Question: I'm calling a promise which returns an object in the service, but somehow gets lost in the controller.
From my controller I'm calling:
'''
dataService.getSpanishOverviewByID(newItem, api)
.then(getSpanishOverviewByIDSuccess)
.catch(errorCallback);
'''
In my service it seems everything is working correctly:
'''
function getSpanishOverviewByID(newItem, api) {
console.log(newItem + " / " + api);
return $http({
method: 'GET',
url: '/api/' + api,
newItem: newItem
})
.then(getSpanishByIDSuccess)
.catch(sendGetVolunteerError);
}
function getSpanishByIDSuccess(response) {
var log = [];
angular.forEach(response.data, function(item, key) {
console.log('I found this!' + response.config.newItem + " " + item.title);
if(item.title == response.config.newItem){
console.log('matching ' + item);
this.push(item);
}
}, log);
console.log(log);
return log;
}
'''
The console.log(log) returns an object:

For some reason this does not get passed over to the controller correctly:
'''
function getSpanishOverviewByIDSuccess(data) {
$rootScope.newItem = data;
console.log('brought back ' + data);
}
'''
The 'console.log('brought back ' + data);' returns:
'''
brought back [object Object]
'''
I'm not sure why this error might be occuring. It seems like the promise should pass off the data that is returned in the console.log(log);
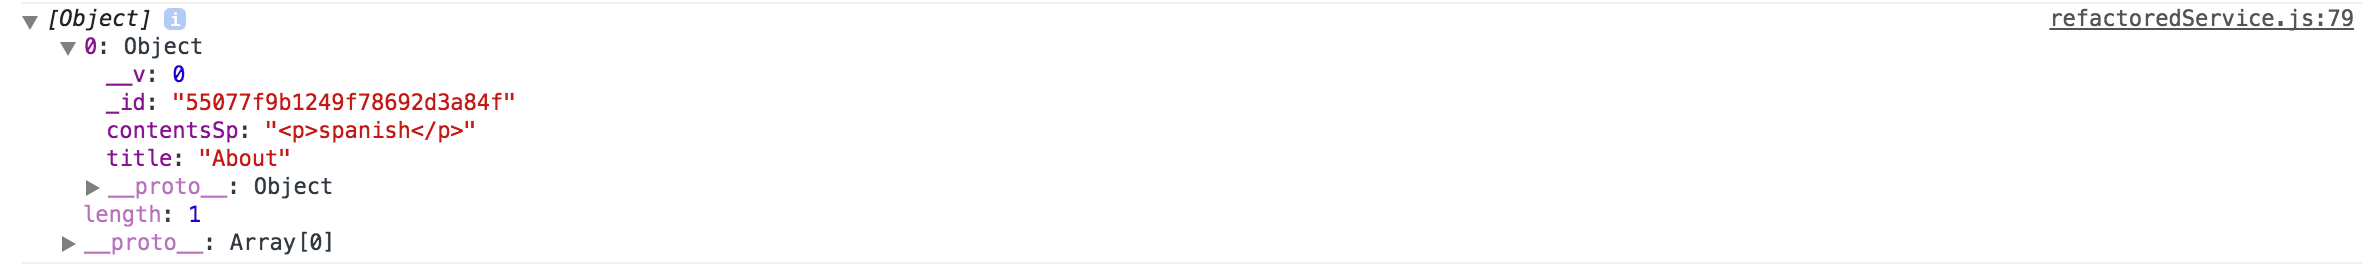
Answer: This is a quirk of Javascript string concatenation. If you 'log' an object by itself, the console will display the entire object in the friendly way you screenshotted above. However, if you 'log' a string plus an object, the Javascript interpreter will cast the object as '[object Object]' instead of stringifying it properly. The object itself is probably still fine; the 'log' statement is just giving you a typecast version of it.
The easiest solution here is this:
'''
console.log('brought back');
console.log(data);
'''
Or:
'''
console.log('brought back', data);
'''
Then your identifying string and your complete object with its visual hierarchy of properties will be logged separately, you'll avoid the string concatenation issue, and everything should look good.